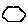
Label: hexagon